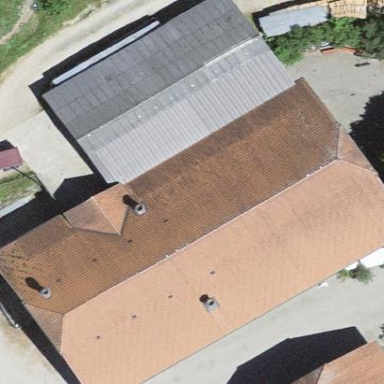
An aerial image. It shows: Barn.